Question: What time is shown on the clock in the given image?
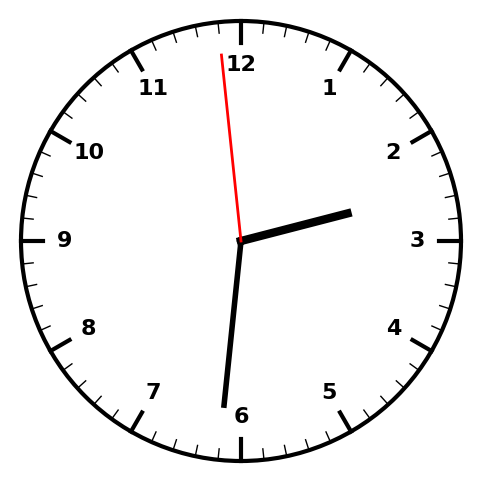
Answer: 02:30:59